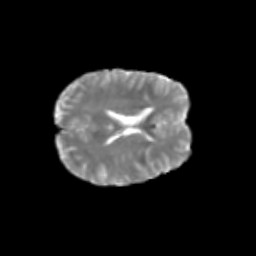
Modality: T2w
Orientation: axial
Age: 22
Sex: female
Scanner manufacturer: siemens
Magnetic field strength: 3 T
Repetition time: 1.8 s
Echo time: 0.07 s